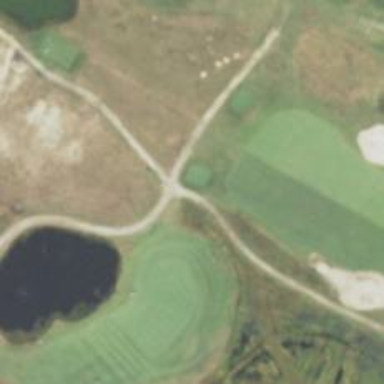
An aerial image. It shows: Path for both road and golf.